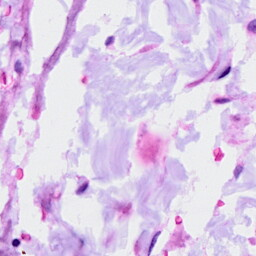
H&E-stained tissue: Ovarian